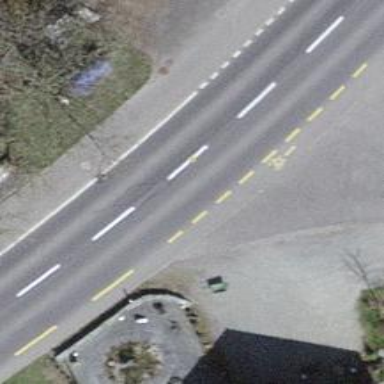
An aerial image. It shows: Secondary road with cycle lane on the left and cycle track on the right.